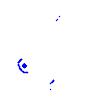
Particle: kaon